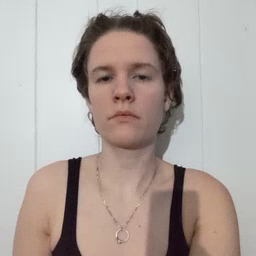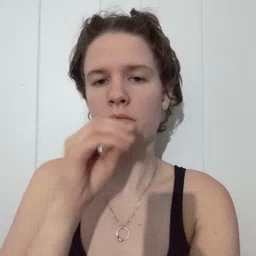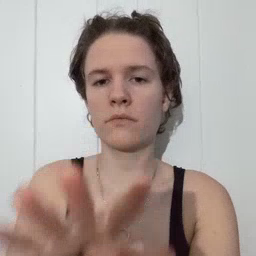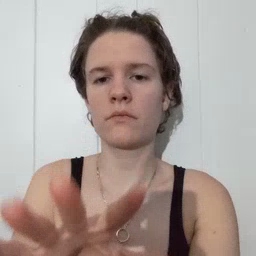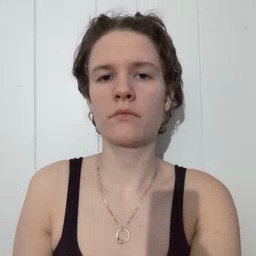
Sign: blow